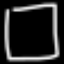
Label: square